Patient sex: M
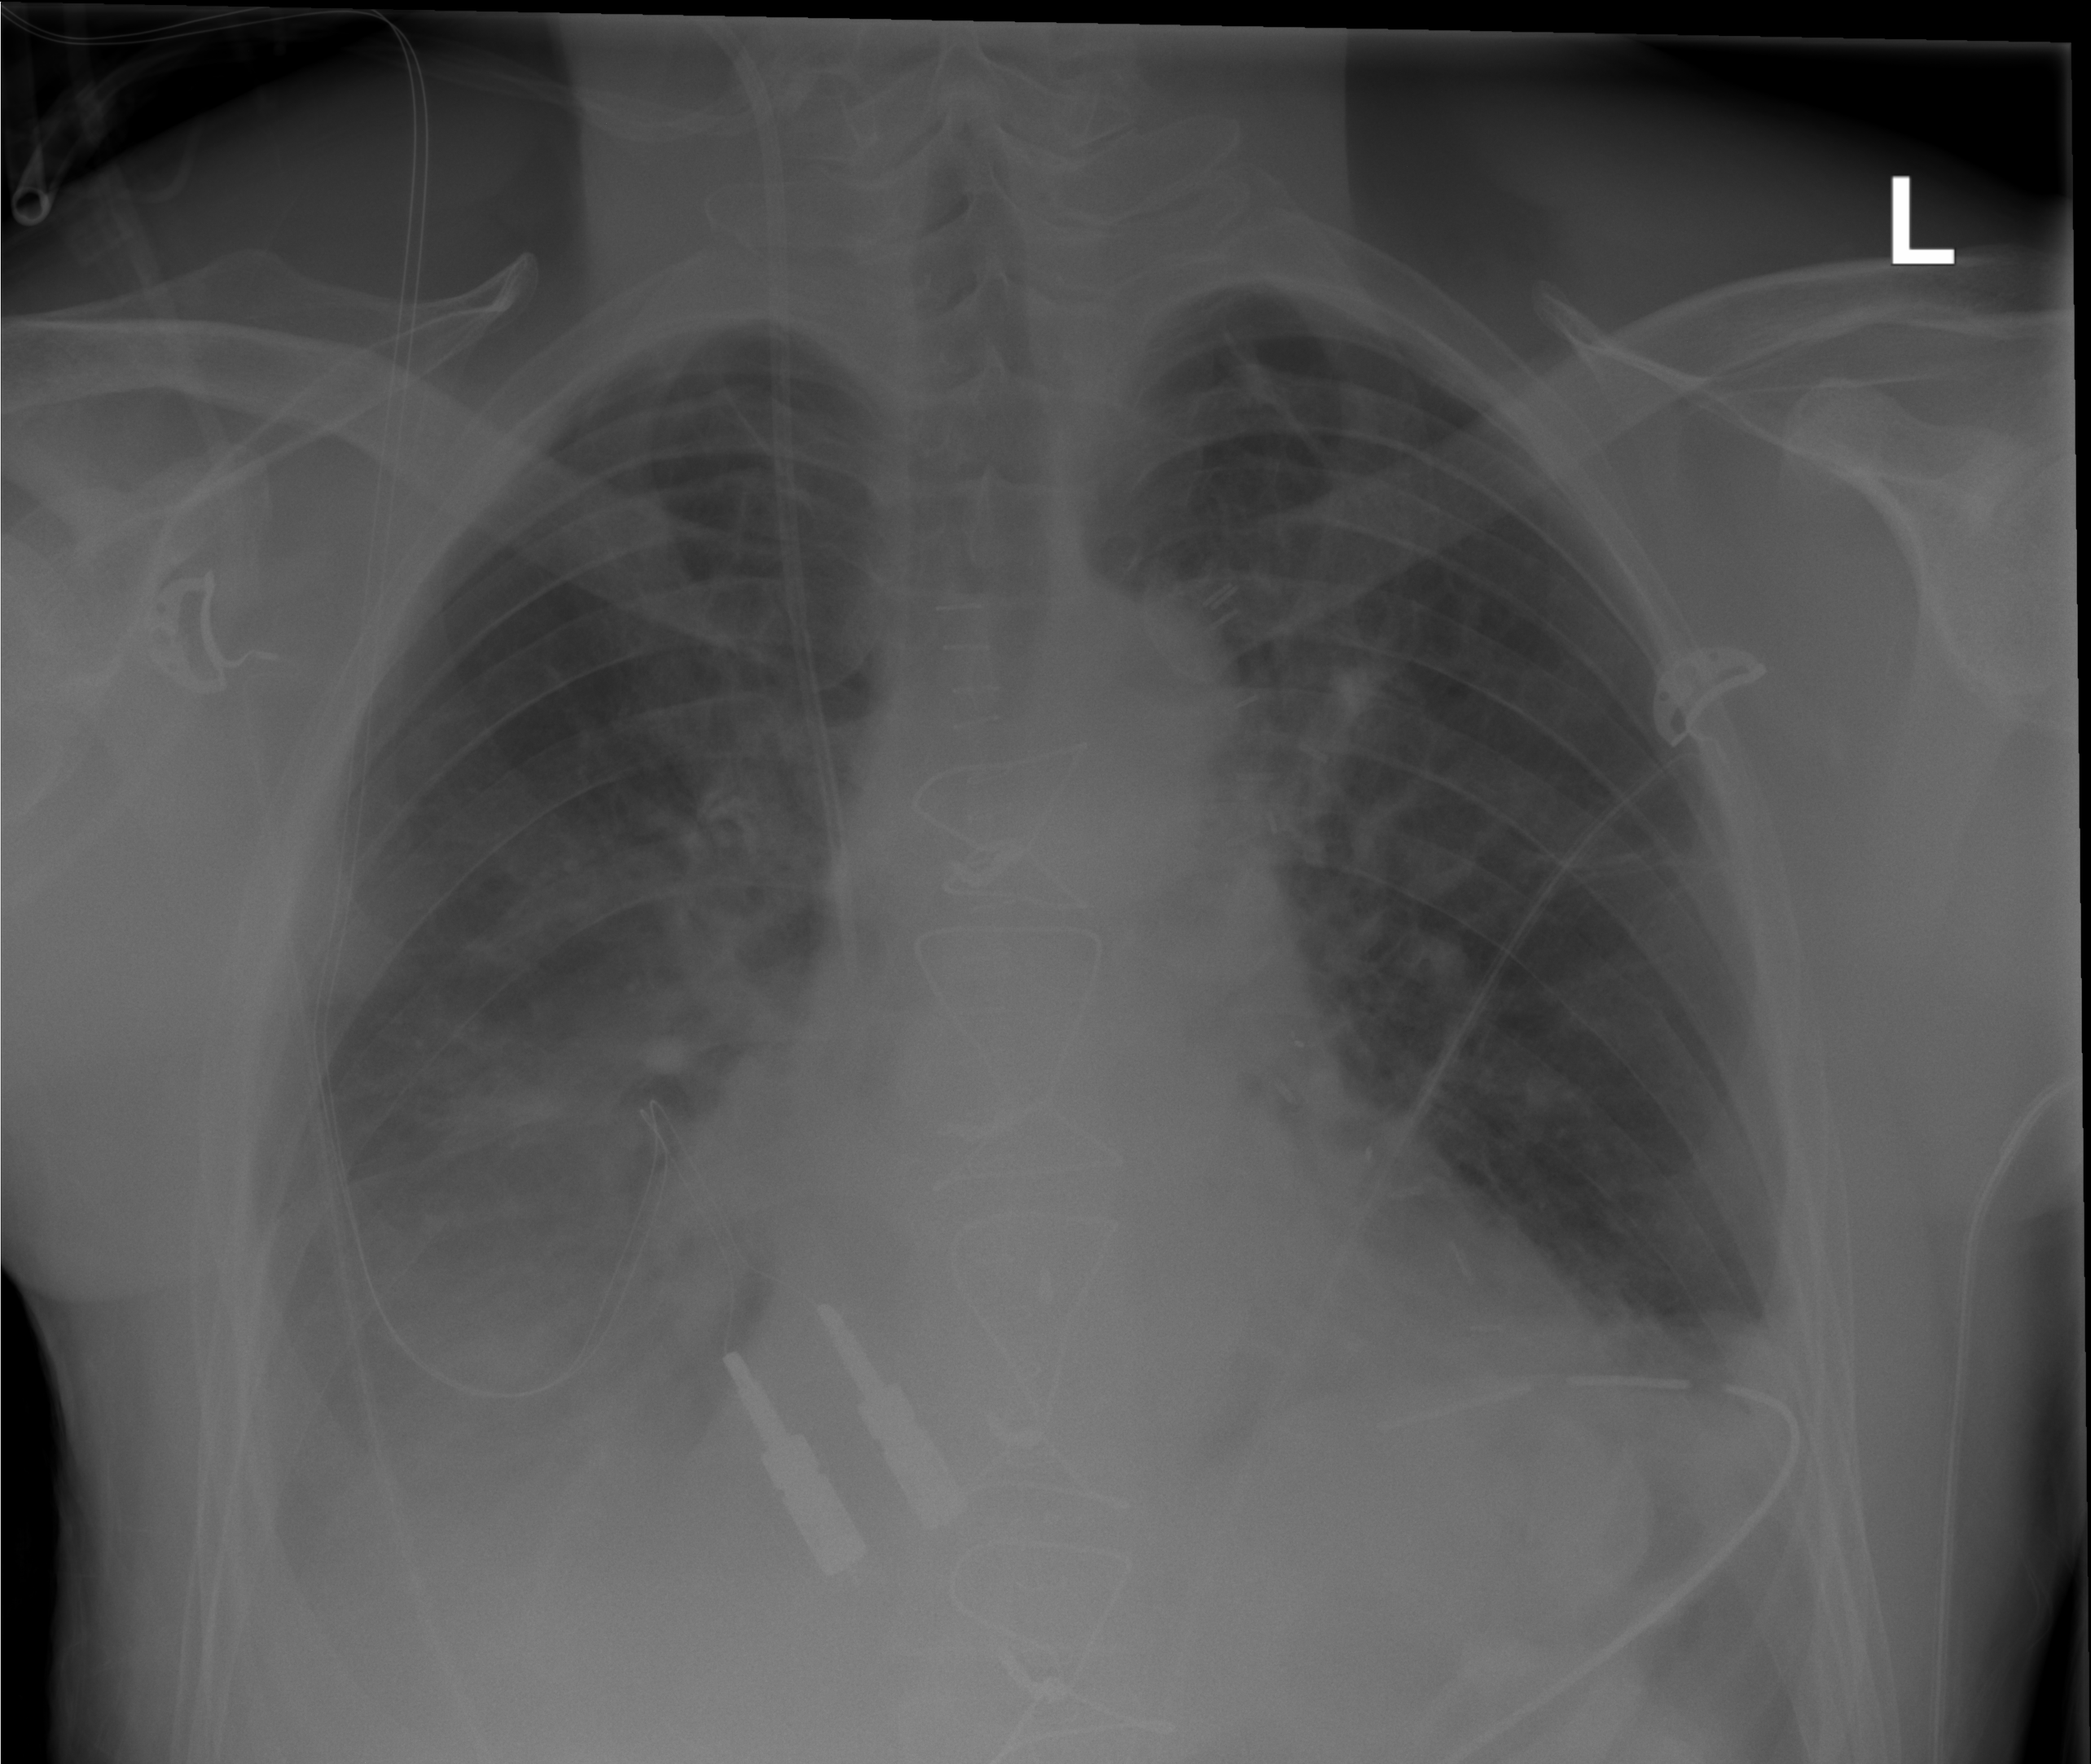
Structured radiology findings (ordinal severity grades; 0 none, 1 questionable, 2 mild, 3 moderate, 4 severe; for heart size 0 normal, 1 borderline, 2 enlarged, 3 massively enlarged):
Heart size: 1
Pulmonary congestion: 2
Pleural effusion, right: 3
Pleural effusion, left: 2
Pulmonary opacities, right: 1
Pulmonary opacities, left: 1
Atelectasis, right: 2
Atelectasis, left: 2